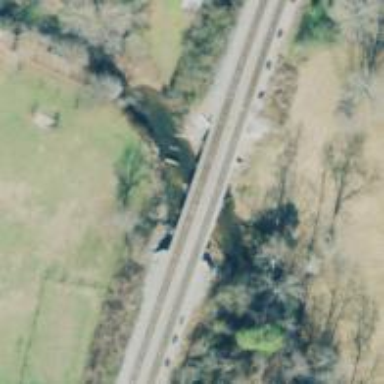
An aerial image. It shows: Railway bridge.